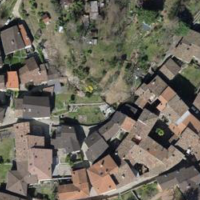
EUNIS habitat code: 55
Species observed at this site:
Hirundo rustica
Passer italiae